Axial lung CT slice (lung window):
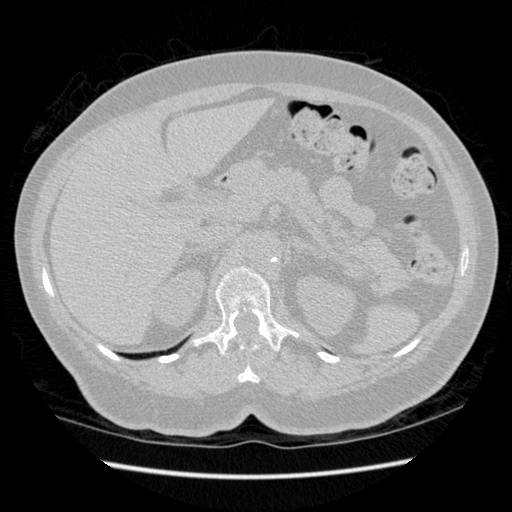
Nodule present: no